Chest X-ray. View position: AP
Patient age: 66
Patient sex: F
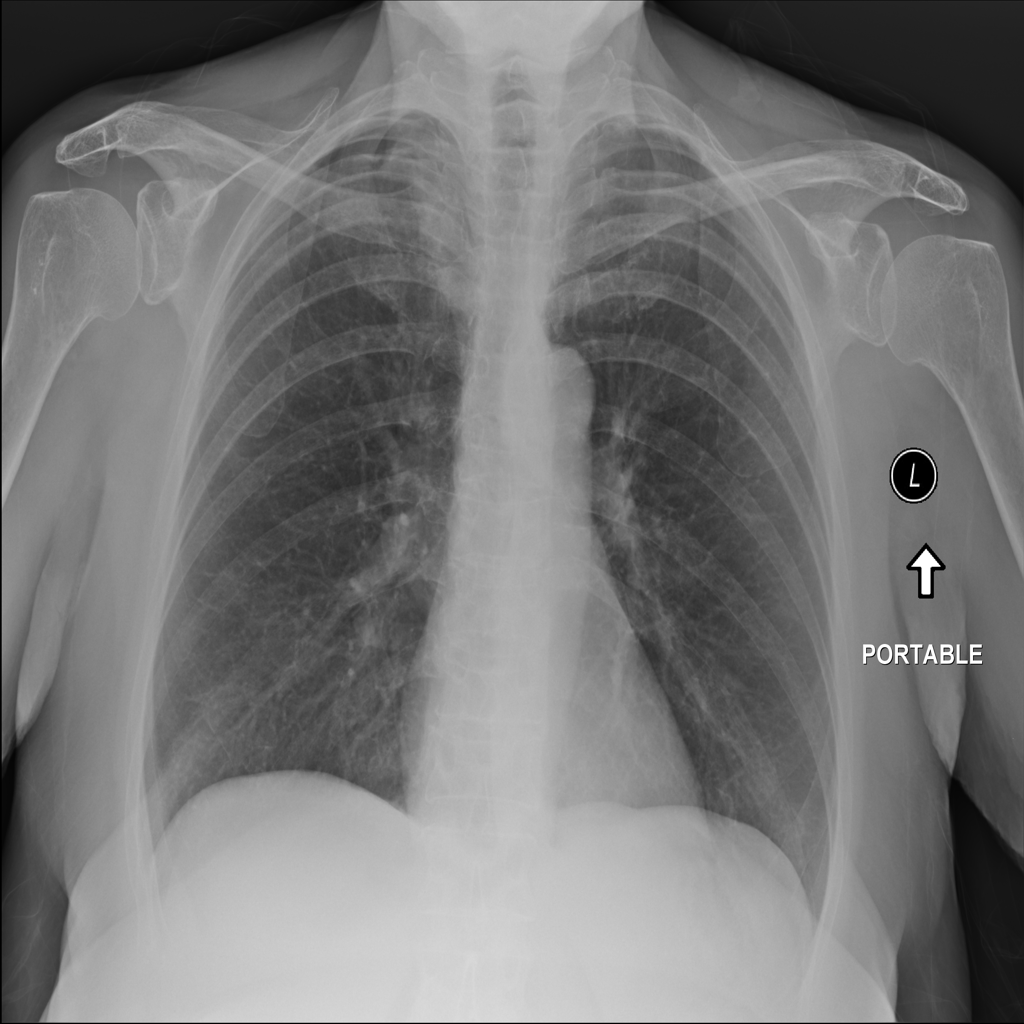
Finding: Pneumothorax